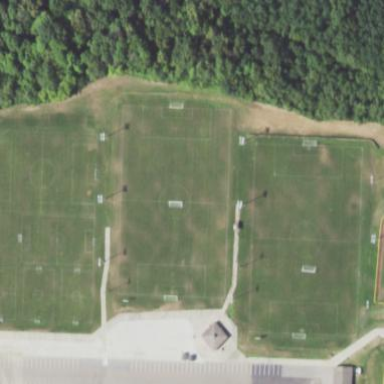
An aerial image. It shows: Soccer pitch designated for leisure and sports activities.